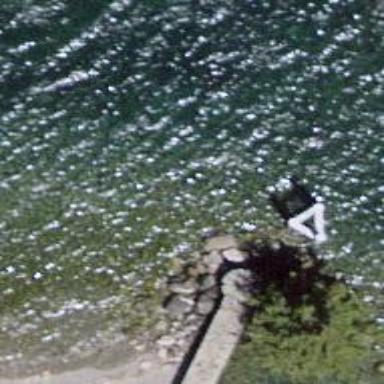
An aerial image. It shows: Breakwater structure.